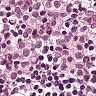
Metastatic tissue present: yes